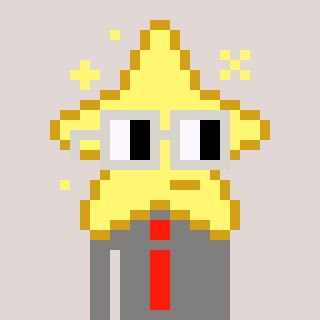
a pixel art character with square light gray glasses, a star-shaped head and a bluegrey-colored body on a warm background